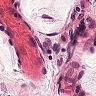
Metastatic tissue present: no